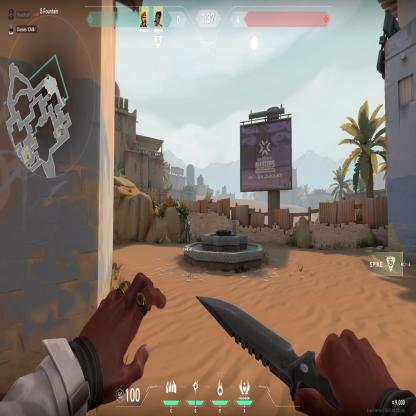
Label: teammate